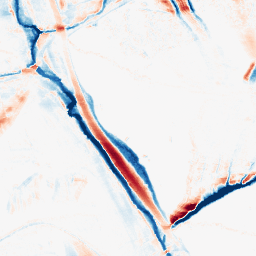
Category: morphological
Decomposition family: morphological_ellipse
Decomposition parameters: operation: average
width: 10
height: 30
Upsampling method: bicubic_3x
Upsampling parameters: scale: 3
Upsampling scale: 3